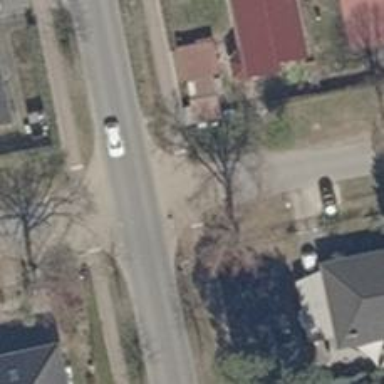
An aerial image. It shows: Unmarked road crossing.